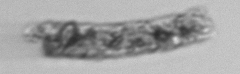
Label: fecal_pellet